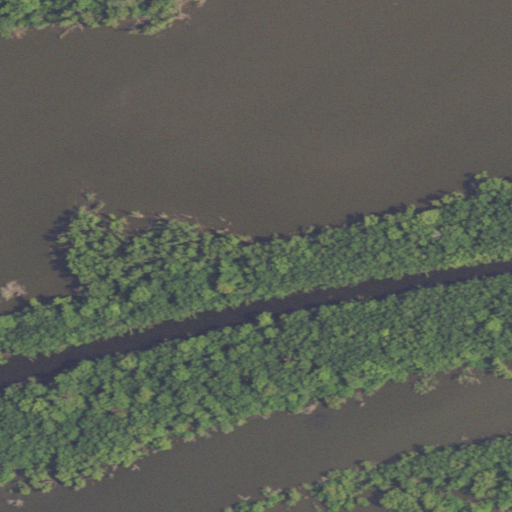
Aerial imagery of island in Illinois named Hickory Island containing open water, herbaceous wetlands, and woody wetlands